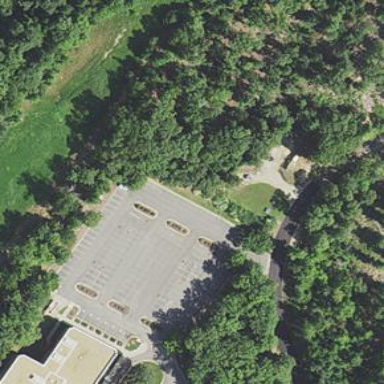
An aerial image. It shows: Parking area.